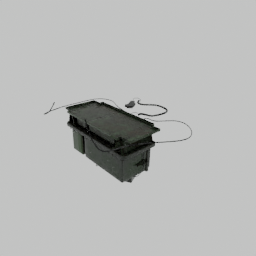
Label: electronics